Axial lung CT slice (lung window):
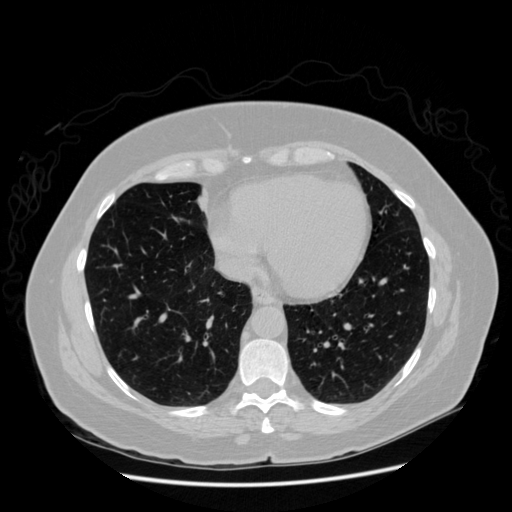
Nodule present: no